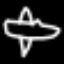
Label: airplane